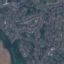
Label: Residential